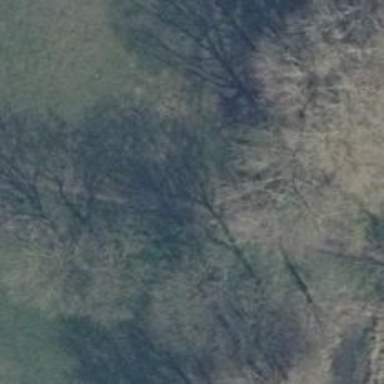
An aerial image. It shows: Row of trees in natural setting.